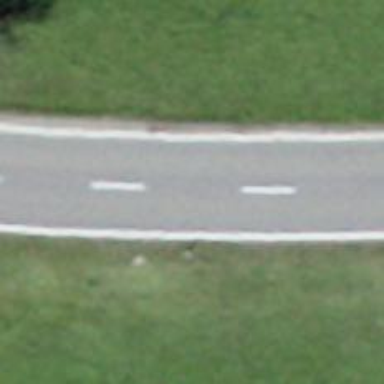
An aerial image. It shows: Secondary road with asphalt surface and no sidewalk.